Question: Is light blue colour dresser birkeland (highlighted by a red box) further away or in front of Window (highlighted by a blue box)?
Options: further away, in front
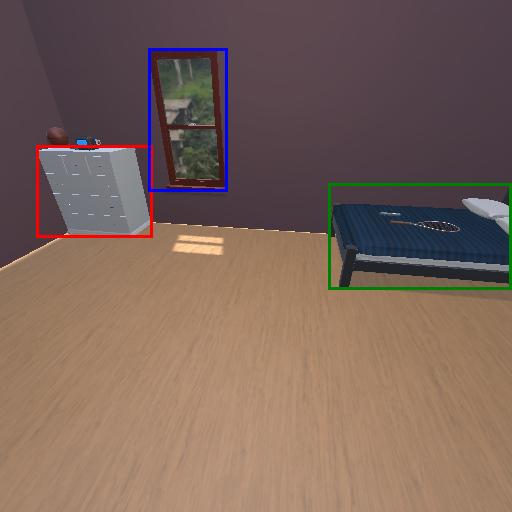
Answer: further away